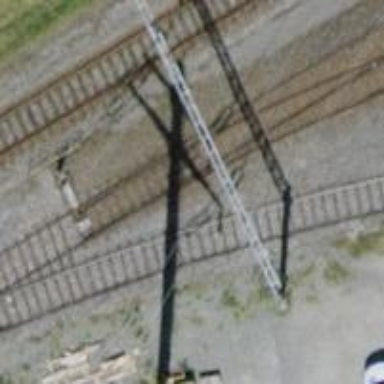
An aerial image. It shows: Railway switch.